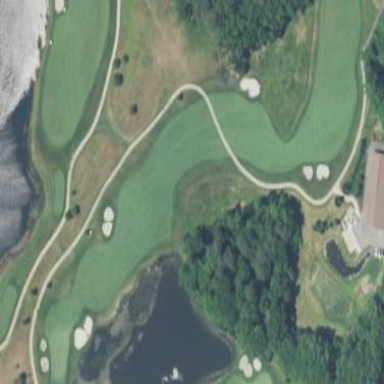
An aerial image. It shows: Grassy area designated as golf fairway.